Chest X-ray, PA view. Patient: 16 years old, sex M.
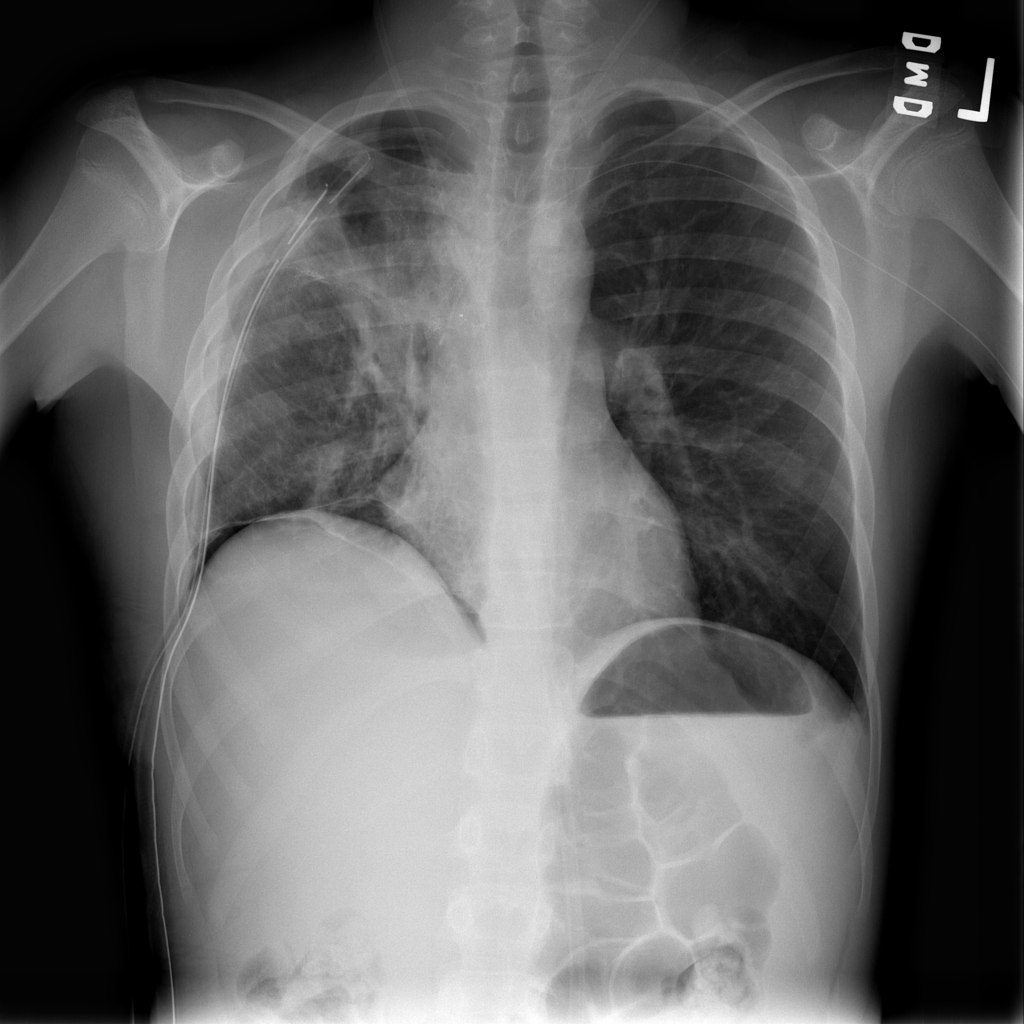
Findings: Infiltration, Pneumothorax